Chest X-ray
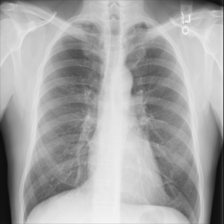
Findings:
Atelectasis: negative
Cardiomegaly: negative
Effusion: negative
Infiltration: negative
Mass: negative
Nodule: negative
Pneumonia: negative
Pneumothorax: negative
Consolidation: negative
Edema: negative
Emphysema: negative
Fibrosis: negative
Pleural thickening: negative
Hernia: negative